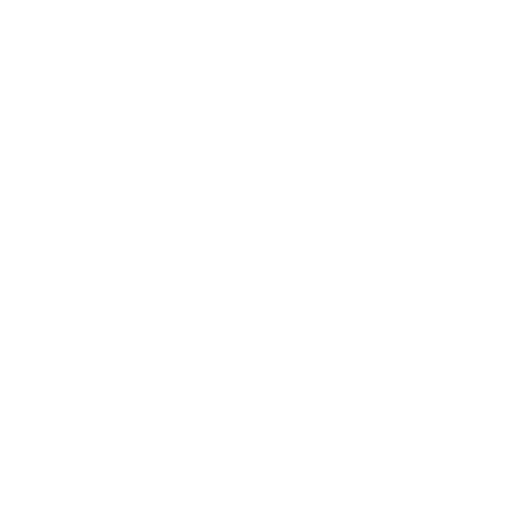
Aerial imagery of mountains in Nevada named Shoshone Mountain containing shrub, evergreen forest, and open development